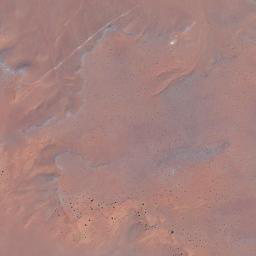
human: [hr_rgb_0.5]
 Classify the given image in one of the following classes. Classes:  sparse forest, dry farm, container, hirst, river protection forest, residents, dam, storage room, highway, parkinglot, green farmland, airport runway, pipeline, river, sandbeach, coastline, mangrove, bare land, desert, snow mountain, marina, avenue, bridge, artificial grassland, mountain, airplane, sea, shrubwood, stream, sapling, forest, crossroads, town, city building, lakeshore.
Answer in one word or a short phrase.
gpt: desert